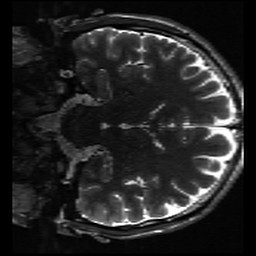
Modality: inplaneT2
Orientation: coronal